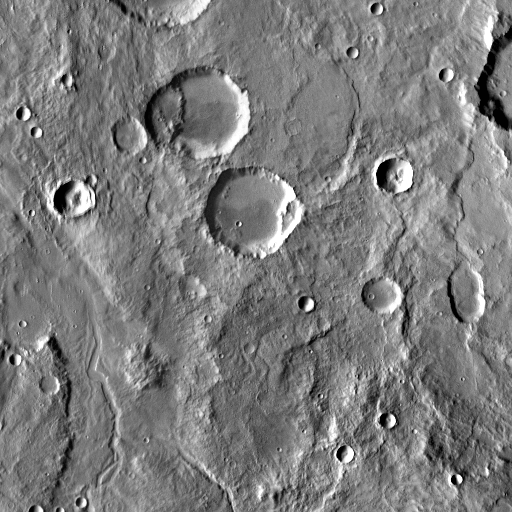
Crater classes present: Background, Other, Buried, Secondary